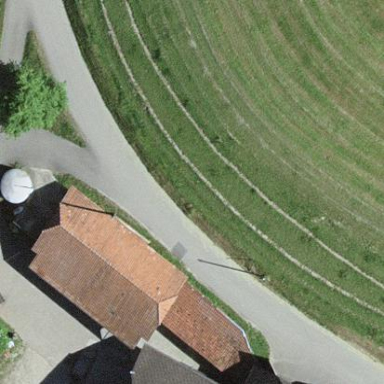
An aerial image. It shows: Farm auxiliary building.